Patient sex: M
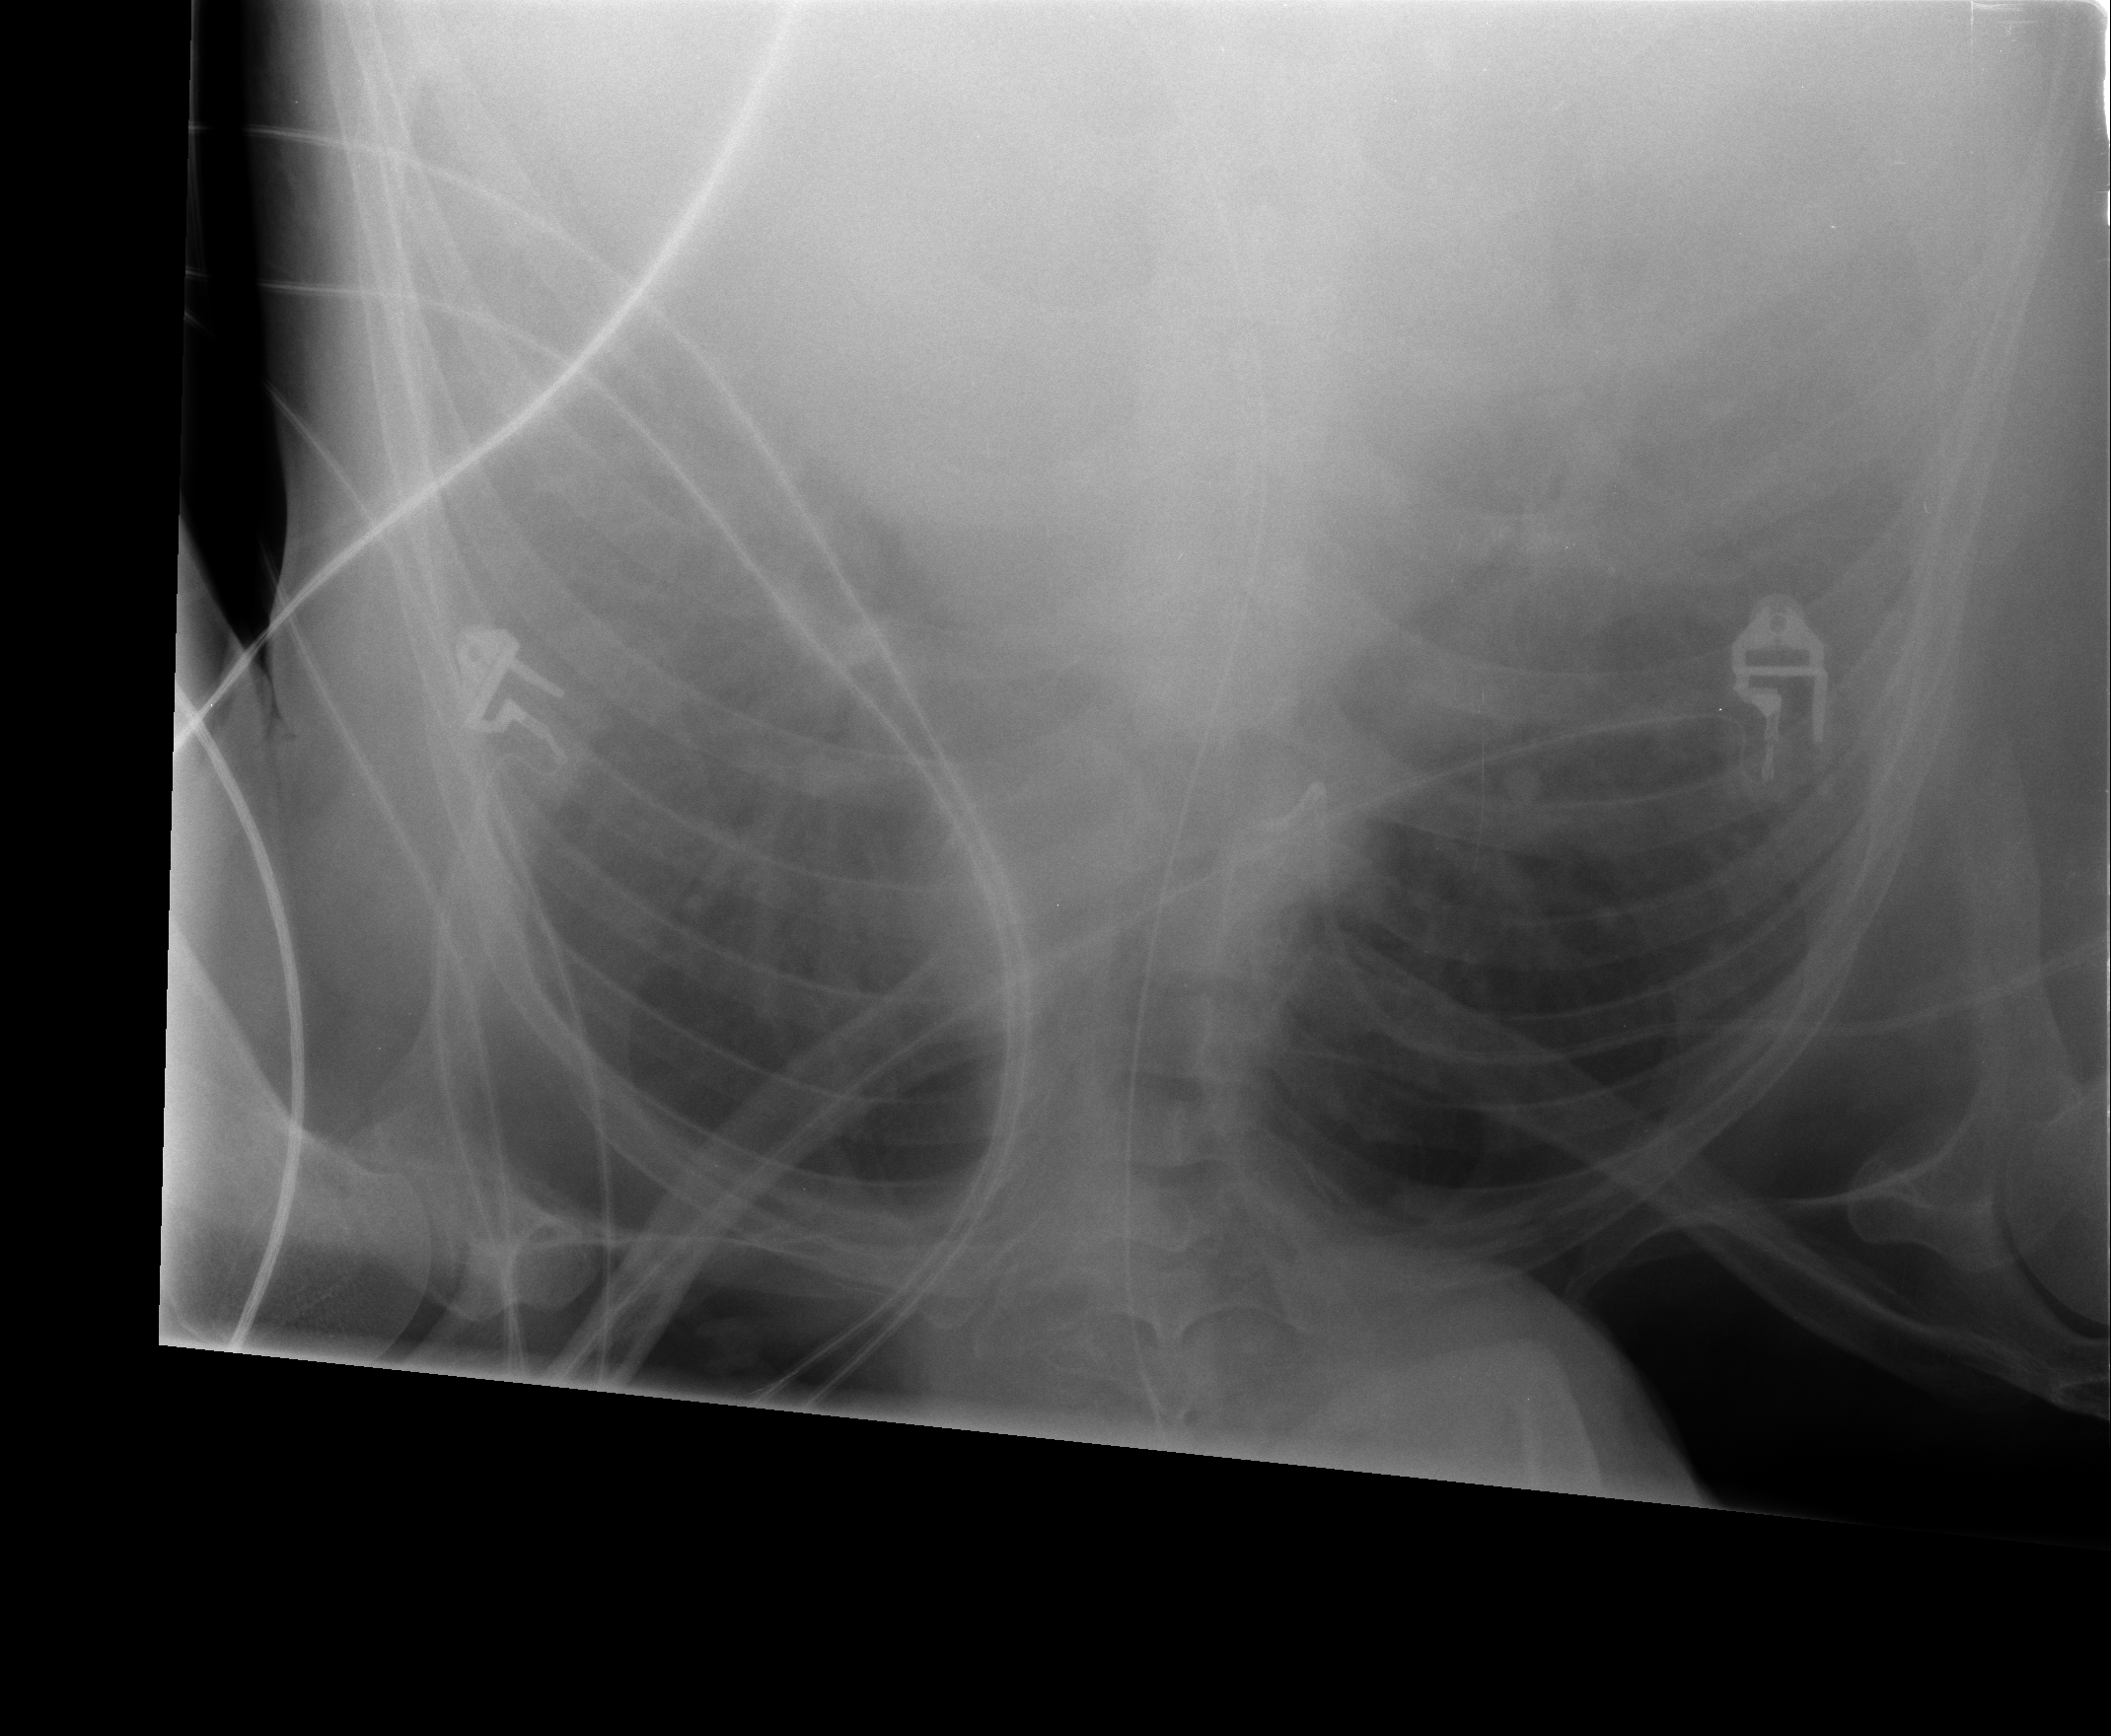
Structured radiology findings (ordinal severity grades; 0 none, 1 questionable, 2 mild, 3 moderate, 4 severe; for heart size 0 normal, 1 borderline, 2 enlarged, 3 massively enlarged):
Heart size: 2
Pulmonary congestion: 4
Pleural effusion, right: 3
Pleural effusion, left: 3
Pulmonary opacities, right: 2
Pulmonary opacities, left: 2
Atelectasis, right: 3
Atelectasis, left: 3